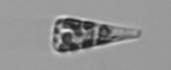
Label: Licmophora